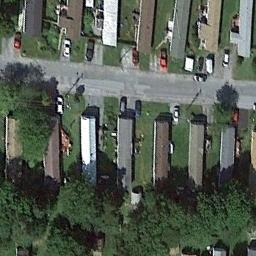
Label: residential